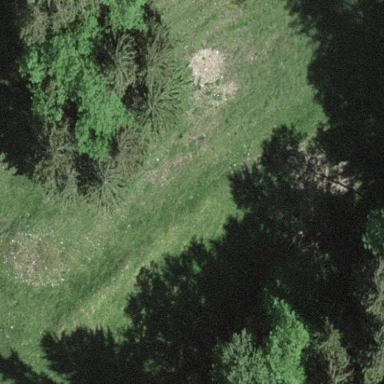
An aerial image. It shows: Beautiful meadow.